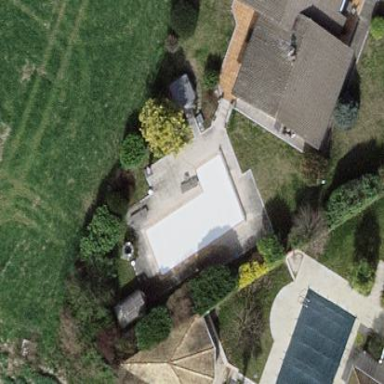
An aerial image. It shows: Swimming pool located in leisure land.